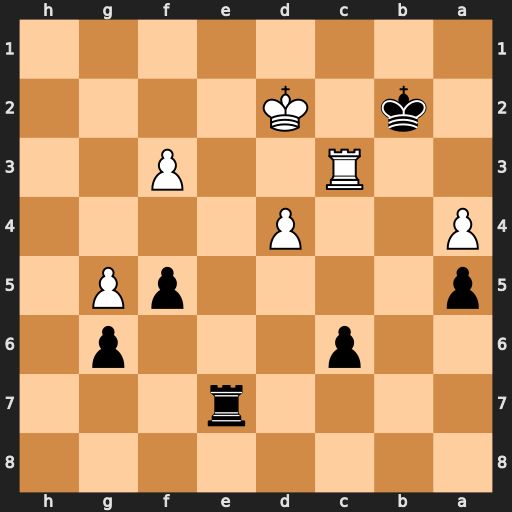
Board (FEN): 8/4r3/2p3p1/p4pP1/P2P4/2R2P2/1k1K4/8
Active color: b
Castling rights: -
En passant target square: -
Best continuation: Re2+ Kd3 Re3+ Kxe3 Kxc3